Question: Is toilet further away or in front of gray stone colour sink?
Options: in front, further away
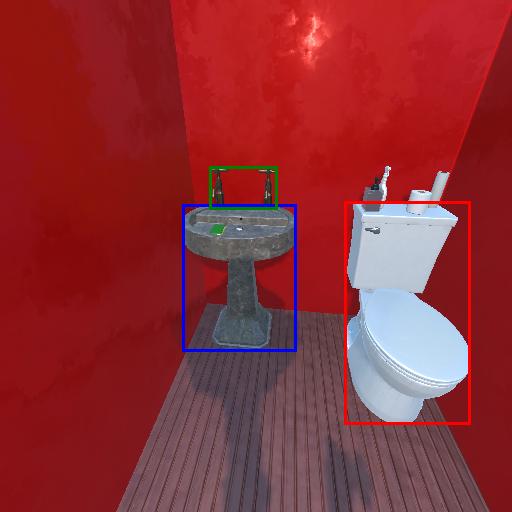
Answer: in front